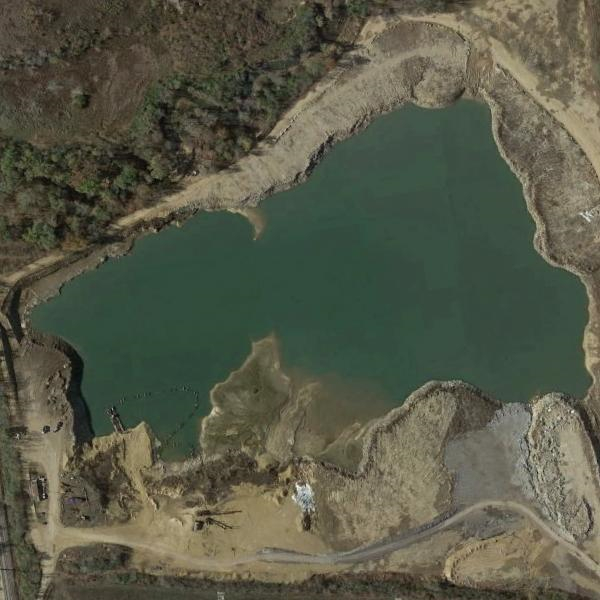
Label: Pond